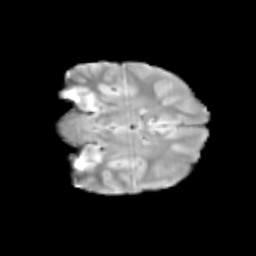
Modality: T2w
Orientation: coronal
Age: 12
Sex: male
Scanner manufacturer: siemens
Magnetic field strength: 3 T
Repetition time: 3.8 s
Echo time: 0.07 s